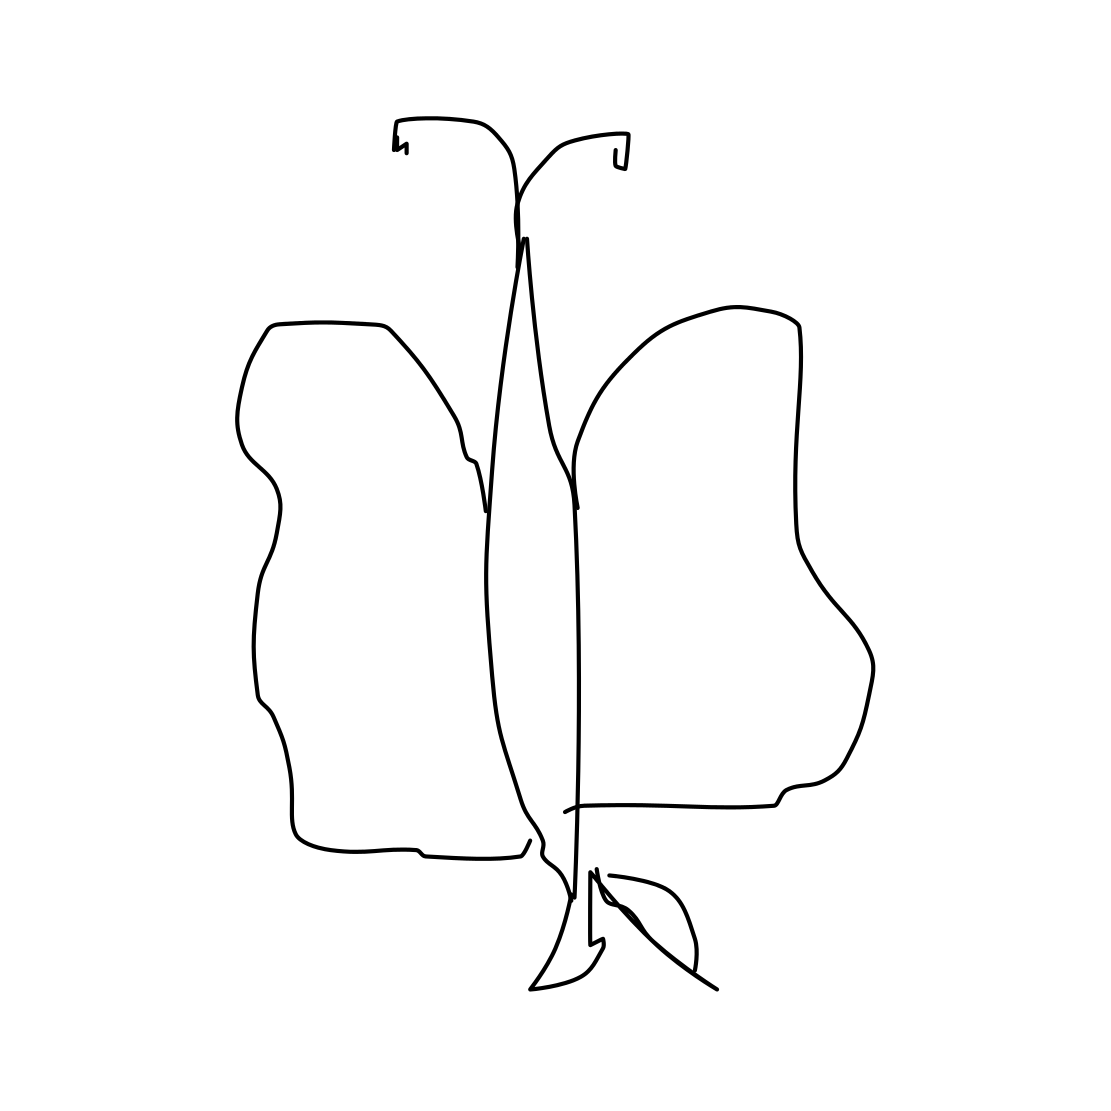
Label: butterfly